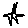
Label: star